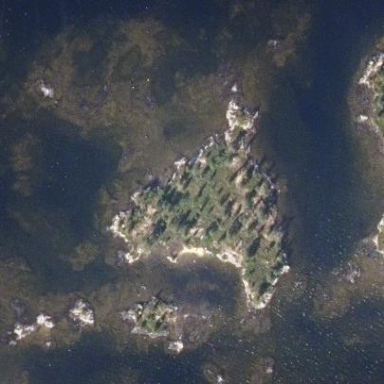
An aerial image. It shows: Islet.